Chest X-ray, PA view. Patient: 25 years old, sex M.
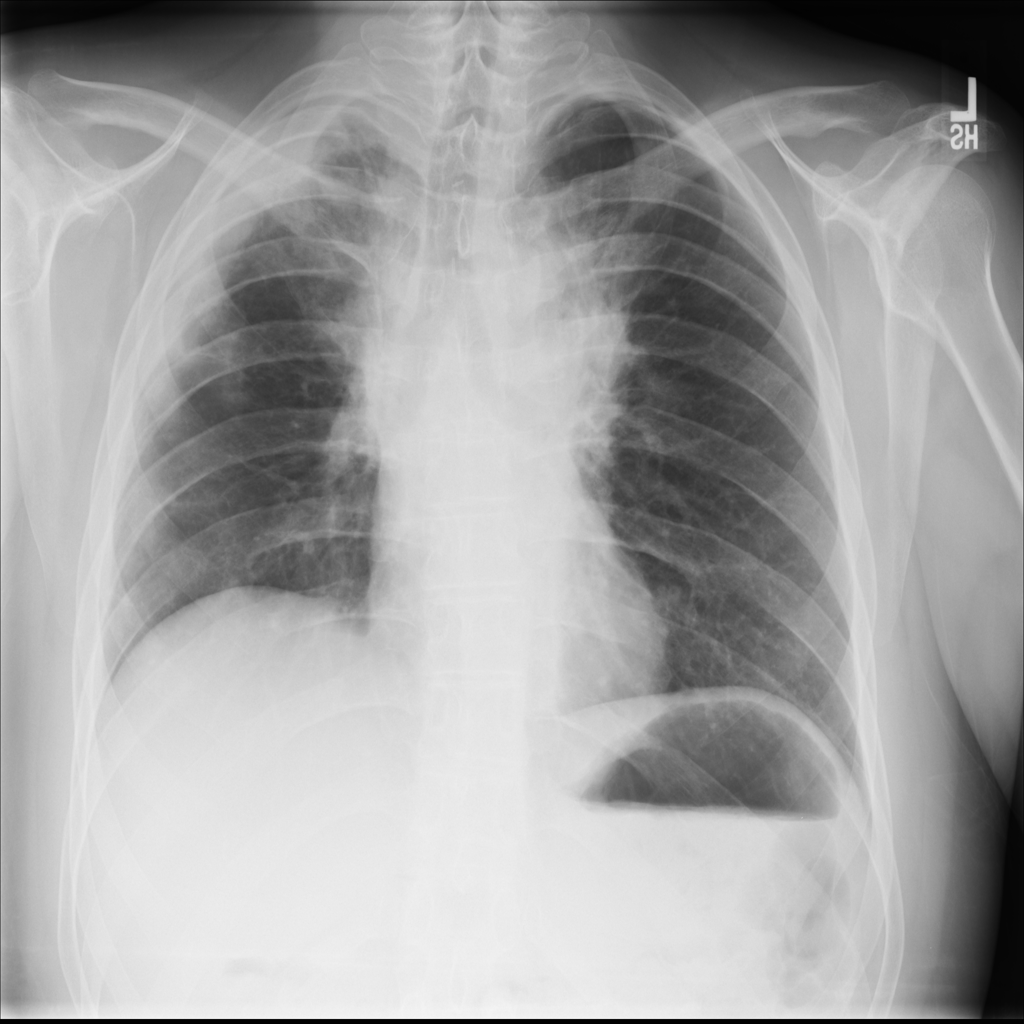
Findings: Fibrosis